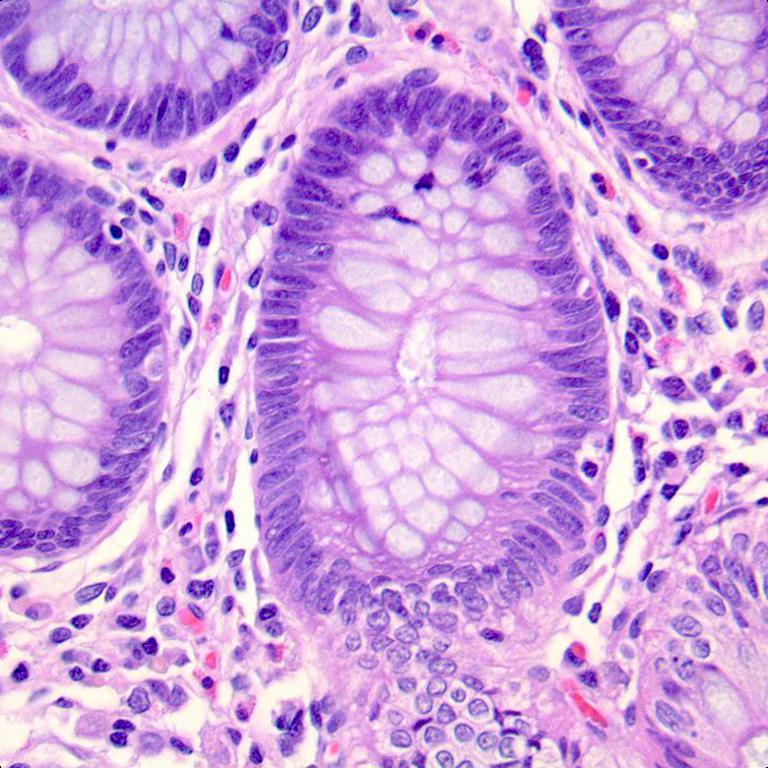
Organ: colon
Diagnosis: benign